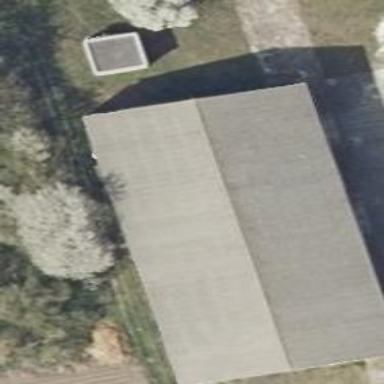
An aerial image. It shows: Building with gabled roof.